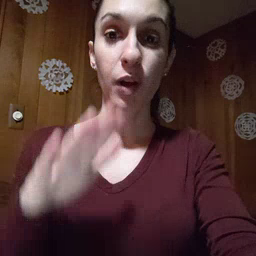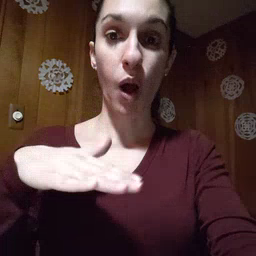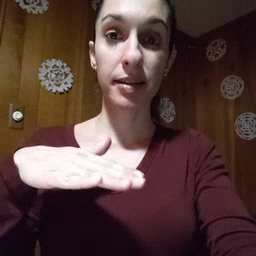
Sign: on